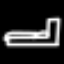
Label: bed